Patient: sex F, age 46
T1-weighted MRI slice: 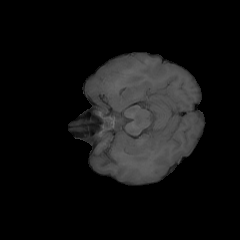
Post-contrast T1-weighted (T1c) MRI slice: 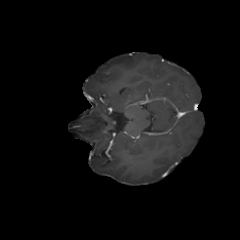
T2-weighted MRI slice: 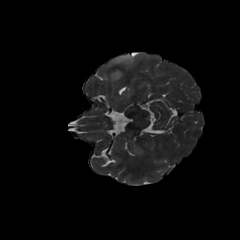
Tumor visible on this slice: yes
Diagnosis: Glioblastoma, IDH-wildtype
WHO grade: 4